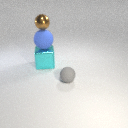
large cyan metal cube to the left of small gray rubber sphere